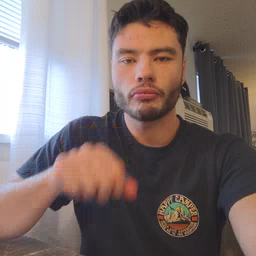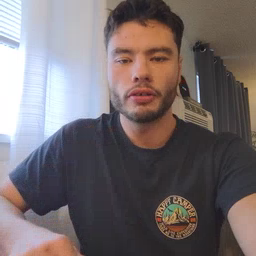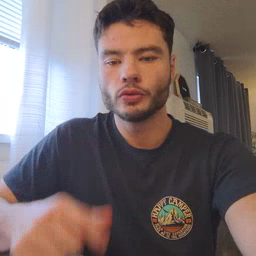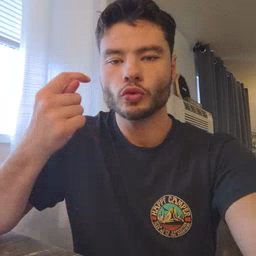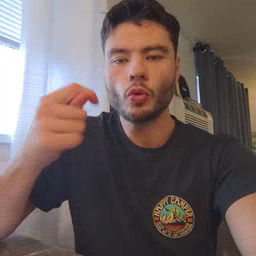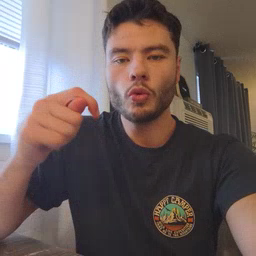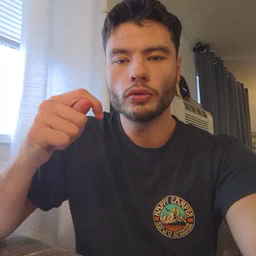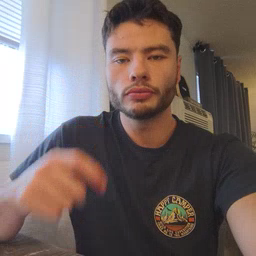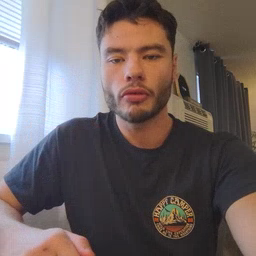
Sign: toy